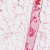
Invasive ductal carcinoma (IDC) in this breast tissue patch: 0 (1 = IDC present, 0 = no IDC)